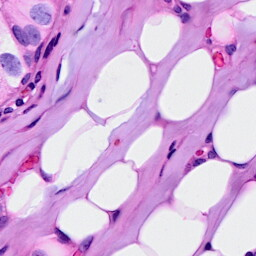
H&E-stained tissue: Breast